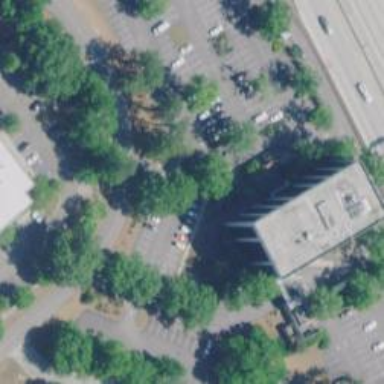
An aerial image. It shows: Government office.